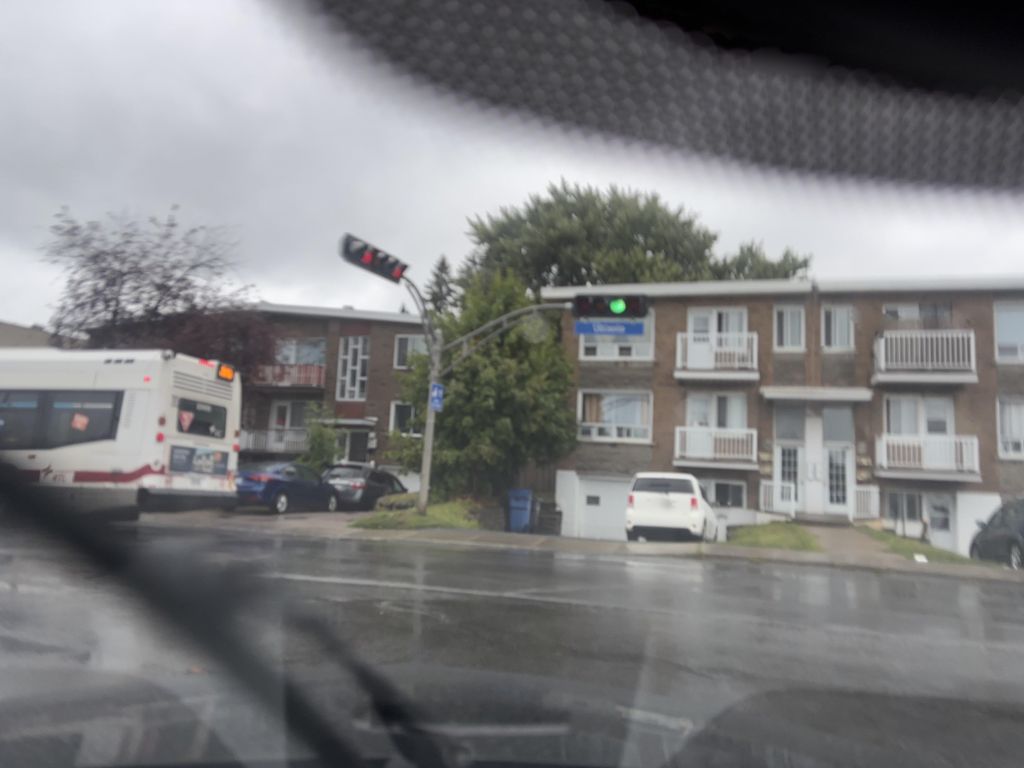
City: montreal